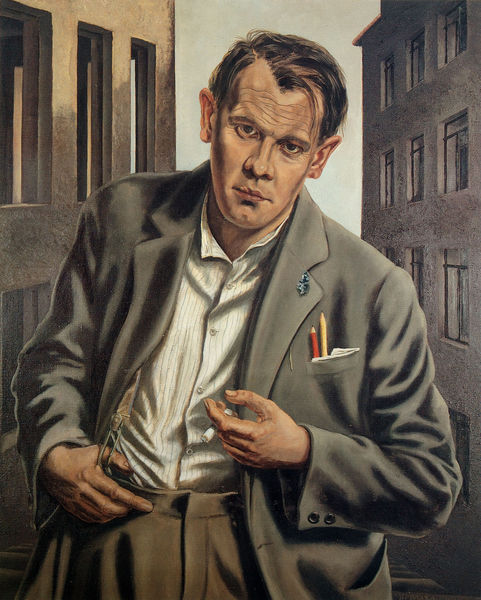
Titel: Bildnis Oskar Maria Graf
Künstler: Walter Schulz-Matan
Standort: Oldenburg
Institution: Landesmuseum
Schlagwörter: hand, mann, stadt, braun, fenster, grau, haar, stirn, strasse, weiss, blick, haus, anzug, hemd, hose, jacke, architektur, falten, bildnis, portrait, porträt, häuser, haare, realismus, brosche, scheitel, fassade, fassaden, italien, arbeiter, jackett, stift, strähne, zigarette, haarsträhne, hosenträger, stifte, bleistifte, hend